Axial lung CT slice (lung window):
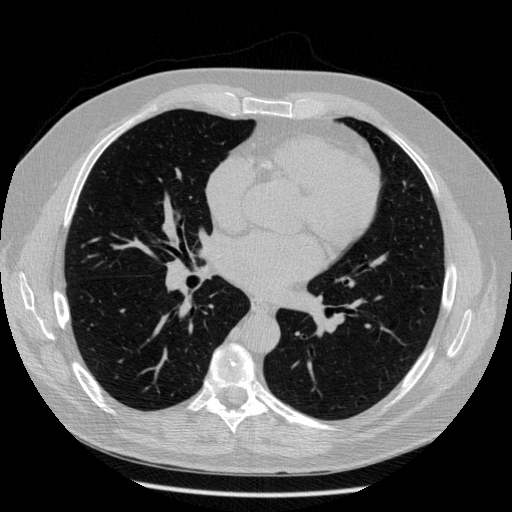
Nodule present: no